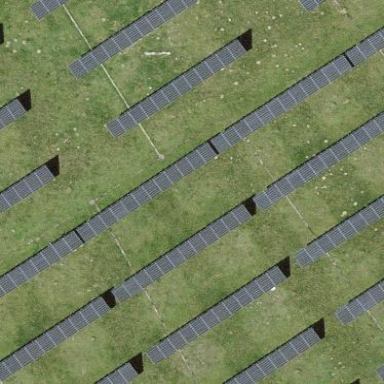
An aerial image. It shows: Solar power generator using photovoltaic panels.